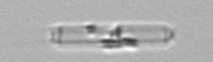
Label: Cerataulina_pelagica